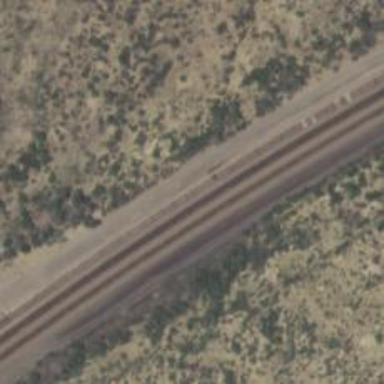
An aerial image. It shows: Railway siding with rails.